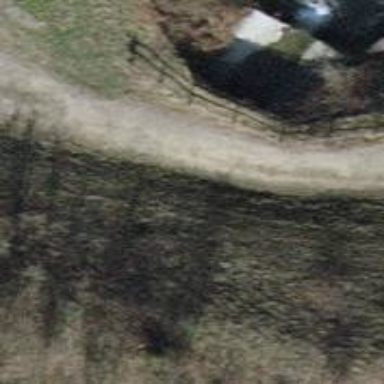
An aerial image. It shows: Covered tunnel.